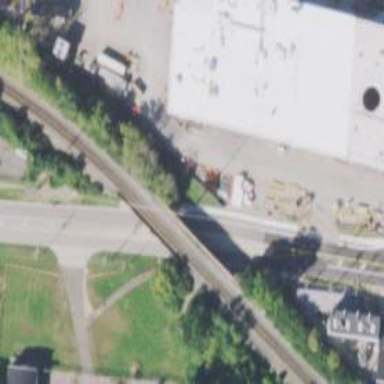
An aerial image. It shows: Bridge over railway track with embankment.